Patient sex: F
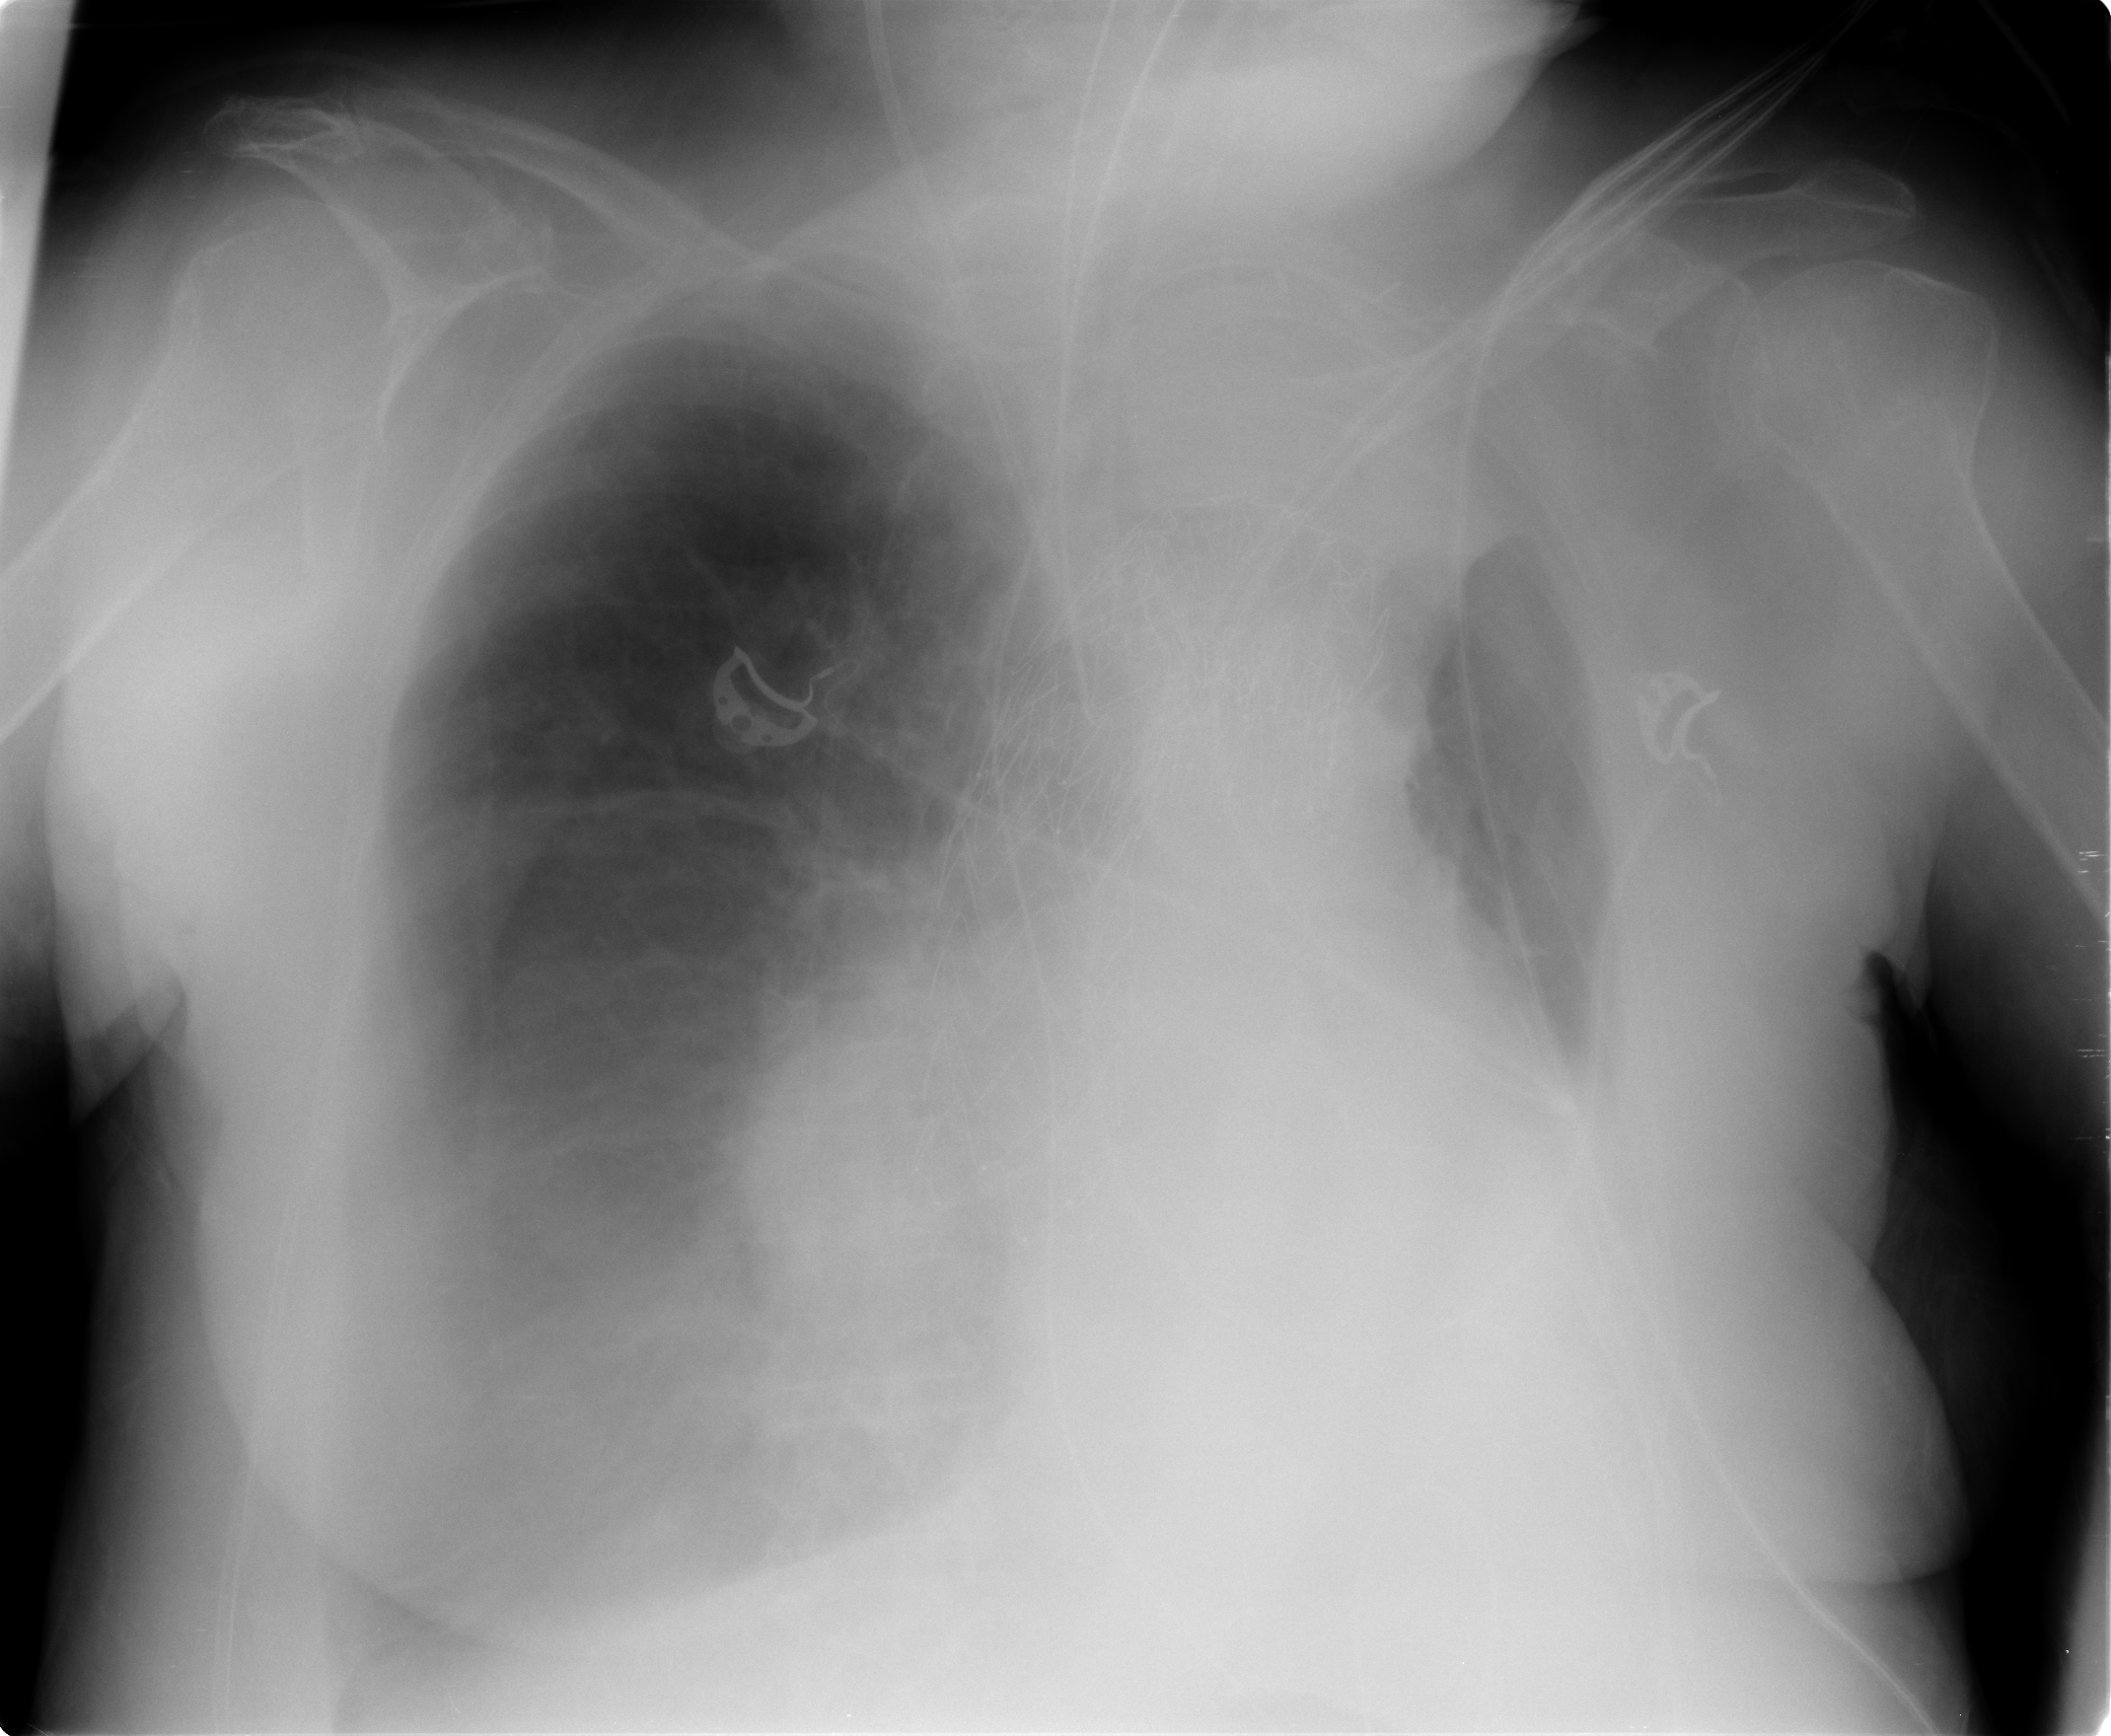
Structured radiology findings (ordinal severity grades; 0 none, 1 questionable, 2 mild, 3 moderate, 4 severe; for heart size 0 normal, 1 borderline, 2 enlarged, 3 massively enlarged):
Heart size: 1
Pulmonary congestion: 3
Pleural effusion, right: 3
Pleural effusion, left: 2
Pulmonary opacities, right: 0
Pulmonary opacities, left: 0
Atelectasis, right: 2
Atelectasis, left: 3